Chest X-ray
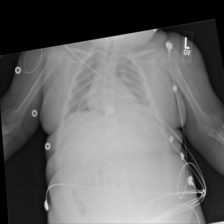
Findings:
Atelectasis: negative
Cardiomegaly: negative
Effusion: negative
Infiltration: positive
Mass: negative
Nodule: negative
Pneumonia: negative
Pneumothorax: negative
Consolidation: negative
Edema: negative
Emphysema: negative
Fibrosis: negative
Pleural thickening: negative
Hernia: negative